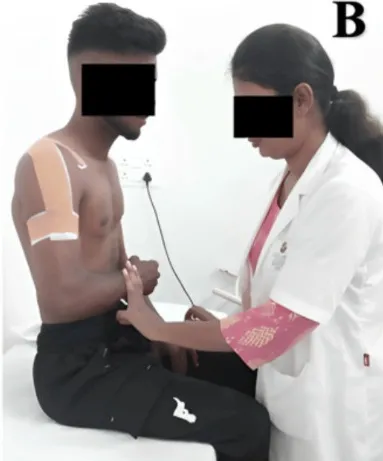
Isometrics exercise for external rotation of shoulder joint.
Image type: medical_photograph (oral_photograph)